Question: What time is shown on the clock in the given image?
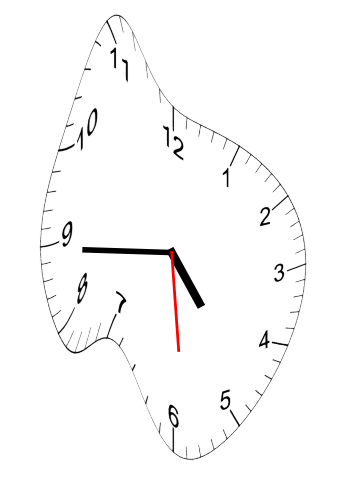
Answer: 04:44:29